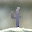
Label: 4